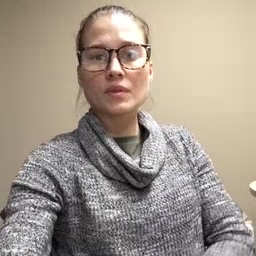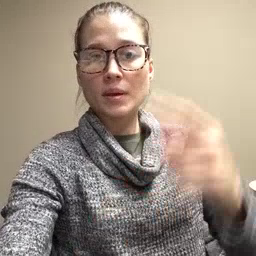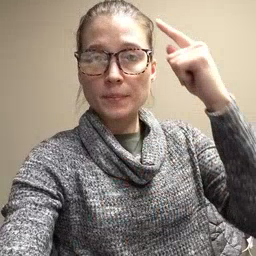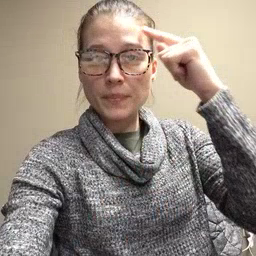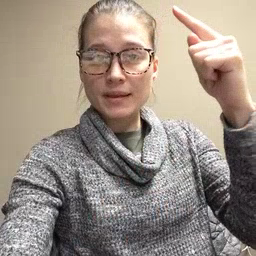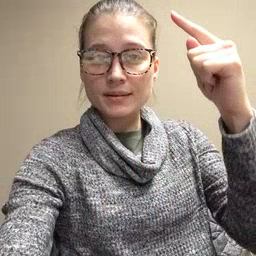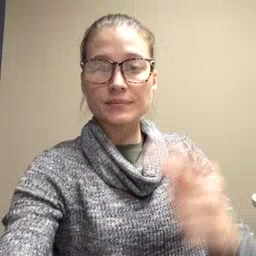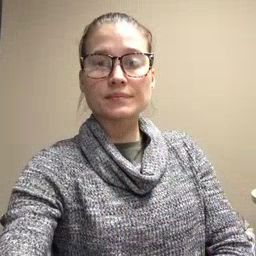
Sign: penny